Chest X-ray:
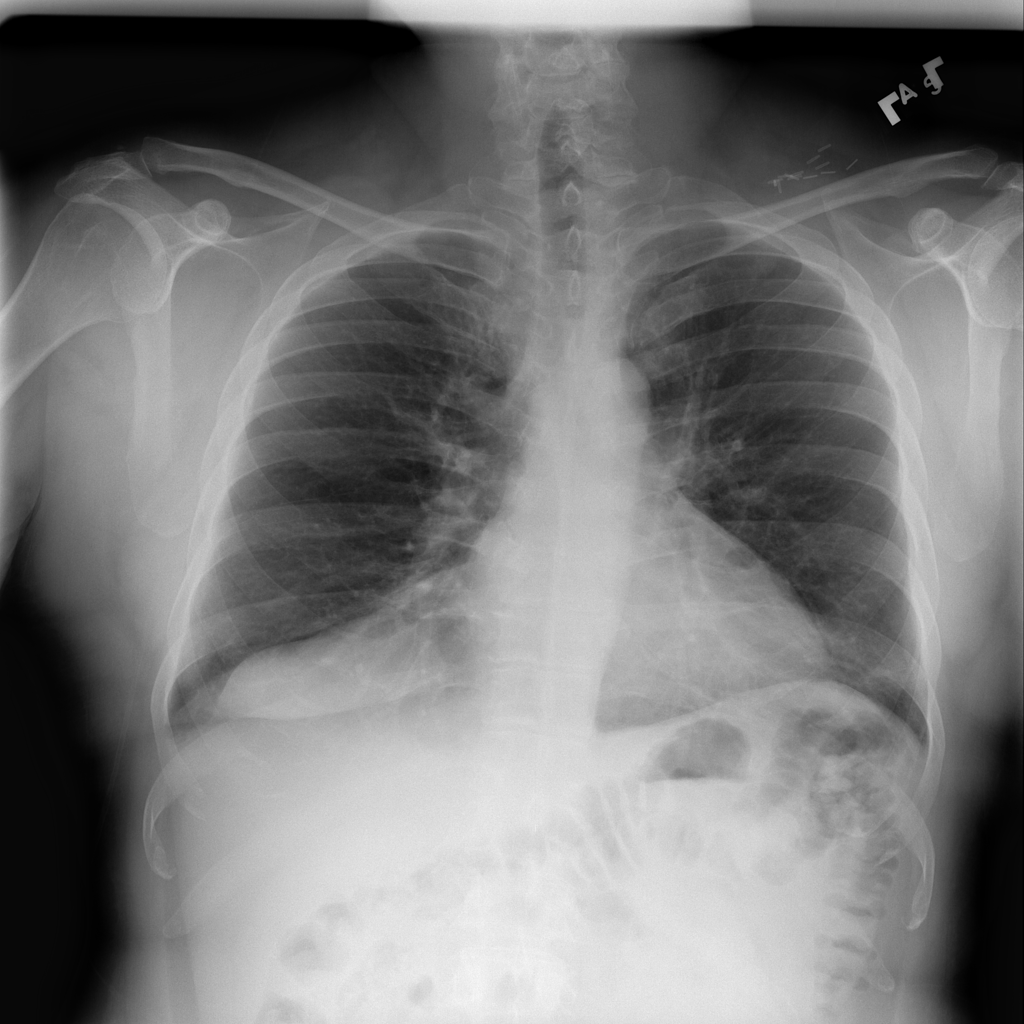
No abnormal finding: yes